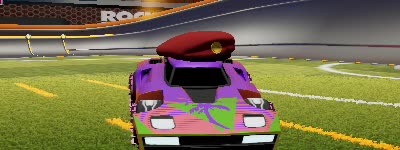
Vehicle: breakout